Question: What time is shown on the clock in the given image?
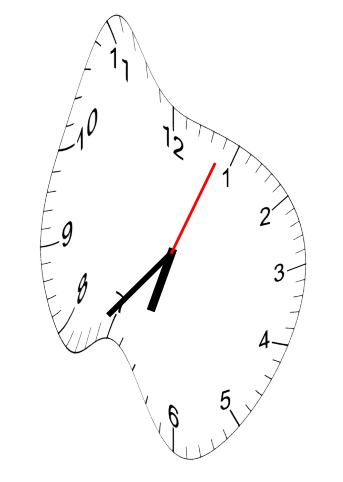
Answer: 06:37:04